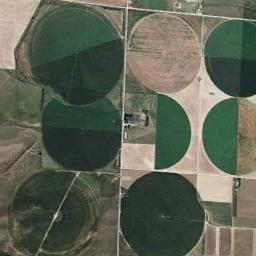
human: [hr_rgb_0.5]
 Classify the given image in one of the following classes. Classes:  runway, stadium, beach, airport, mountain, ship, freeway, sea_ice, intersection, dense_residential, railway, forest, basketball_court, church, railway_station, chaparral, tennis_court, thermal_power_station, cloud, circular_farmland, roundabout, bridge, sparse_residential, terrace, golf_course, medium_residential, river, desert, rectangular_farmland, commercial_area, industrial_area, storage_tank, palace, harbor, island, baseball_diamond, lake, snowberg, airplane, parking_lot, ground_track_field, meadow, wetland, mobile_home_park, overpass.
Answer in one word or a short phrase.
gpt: circular_farmland